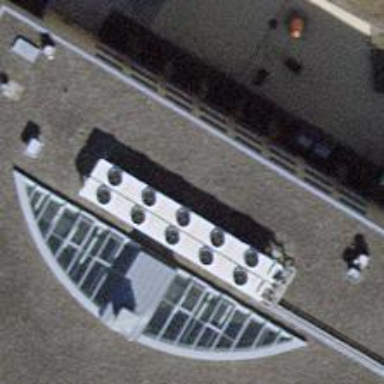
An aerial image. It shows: Office building with flat roof.